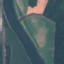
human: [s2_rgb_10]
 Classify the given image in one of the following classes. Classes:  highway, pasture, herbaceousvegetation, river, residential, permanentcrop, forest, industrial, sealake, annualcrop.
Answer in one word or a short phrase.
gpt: River